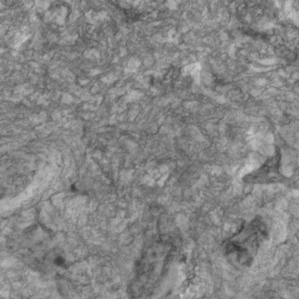
Label: non_frost